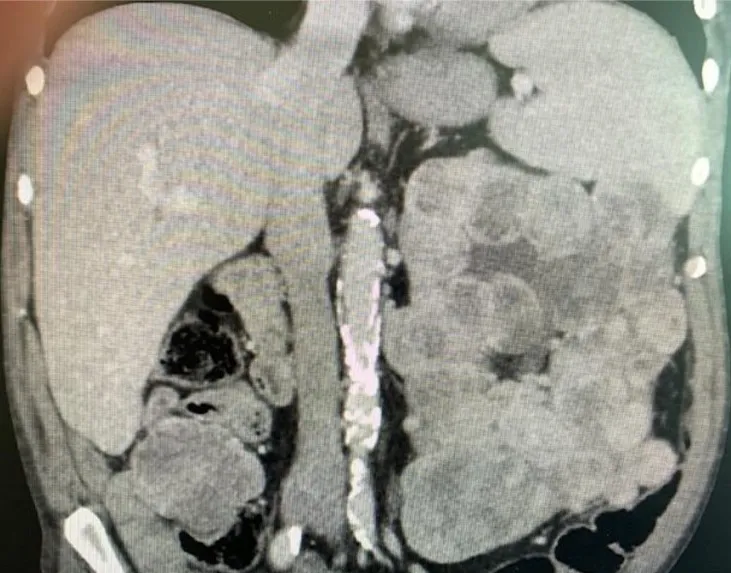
CT imaging of the abdomen and pelvis obtained after the administration of intravenous contrast material revealed a 5 x 5.4 x 18.2-cm lobulated mass infiltrating the left kidney, which was thought to be the putative source of IGF-2 excess.
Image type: radiology (ct)